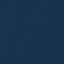
Land use / land cover: SeaLake